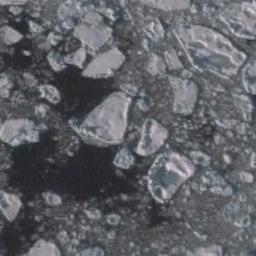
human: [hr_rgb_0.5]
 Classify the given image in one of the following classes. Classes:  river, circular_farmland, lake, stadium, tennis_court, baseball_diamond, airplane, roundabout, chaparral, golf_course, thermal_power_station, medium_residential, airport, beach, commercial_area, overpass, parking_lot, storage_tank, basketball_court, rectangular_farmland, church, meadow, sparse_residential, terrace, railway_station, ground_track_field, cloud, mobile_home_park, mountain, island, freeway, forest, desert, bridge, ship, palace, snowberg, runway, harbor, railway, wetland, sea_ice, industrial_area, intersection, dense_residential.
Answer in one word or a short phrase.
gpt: sea_ice